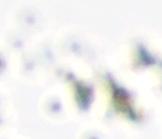
Label: Phaeocystis